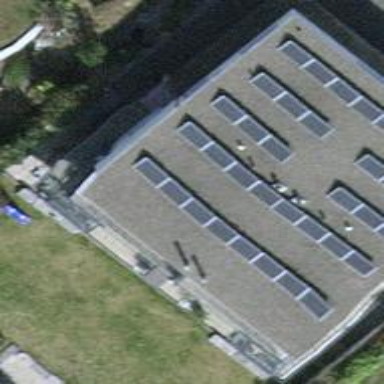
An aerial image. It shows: Terrace building.